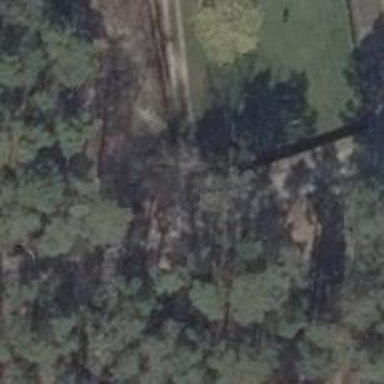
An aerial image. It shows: Driveway.